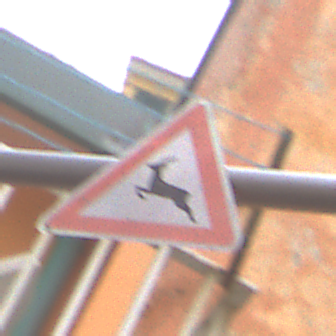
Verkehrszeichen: WildwechselRechts
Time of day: Midday
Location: Outdoor (Urban)
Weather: Overcast
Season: NotSpecified
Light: Natural